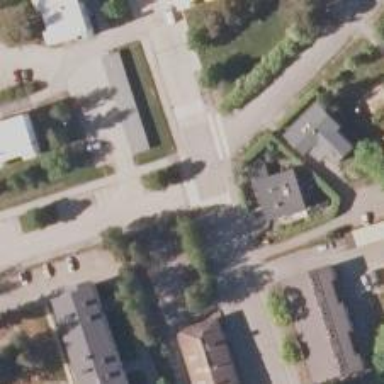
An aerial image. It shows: Cycleway with zebra crossing for safe passage.